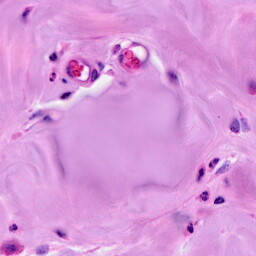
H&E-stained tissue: Breast